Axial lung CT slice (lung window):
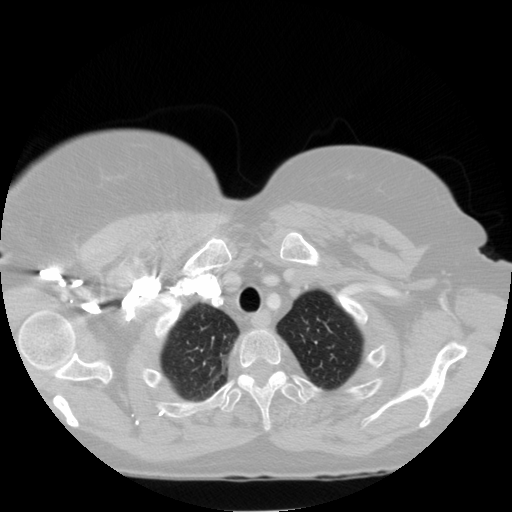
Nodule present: no